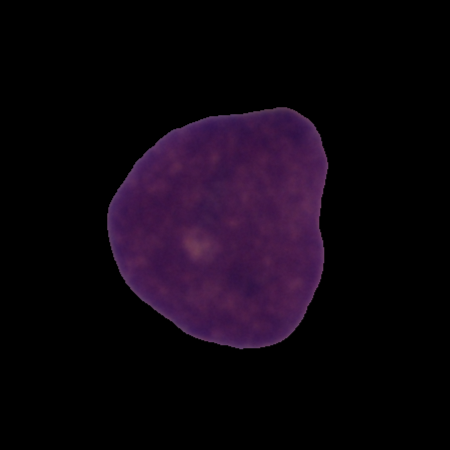
Label: cancer